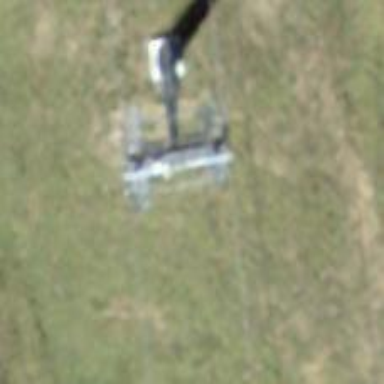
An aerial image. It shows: Chair lift.